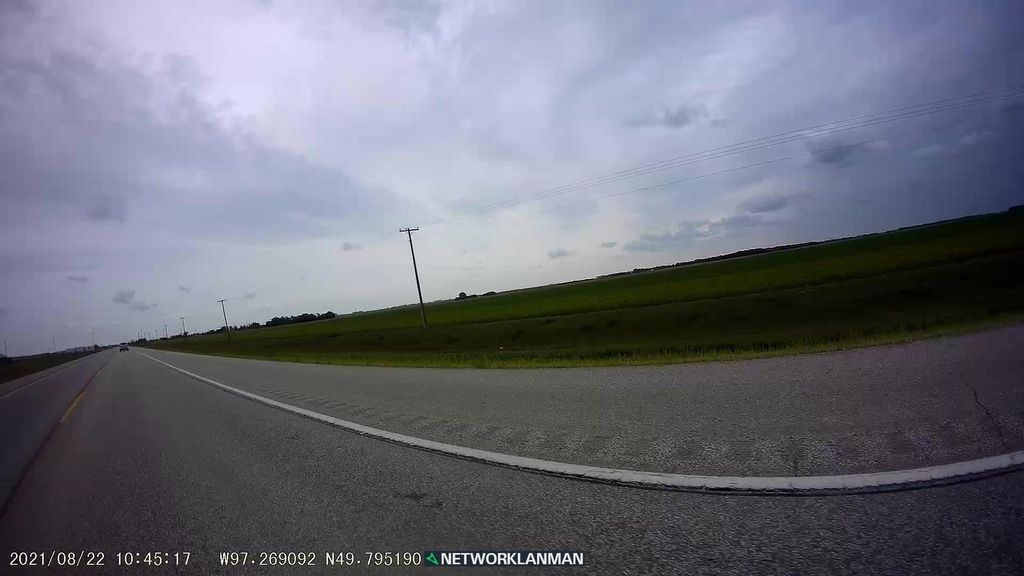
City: winnipeg